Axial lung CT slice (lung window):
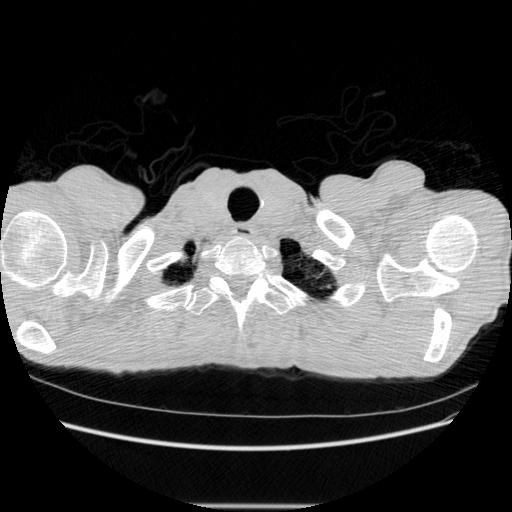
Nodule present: no